Field crop: maize
Growth stage: 2
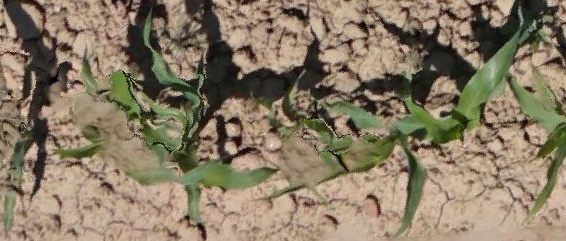
Species: maize